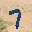
Label: 7